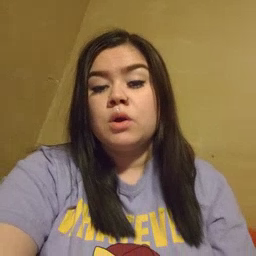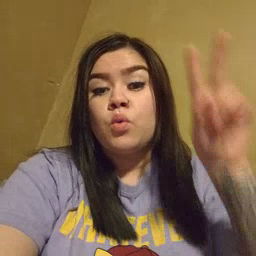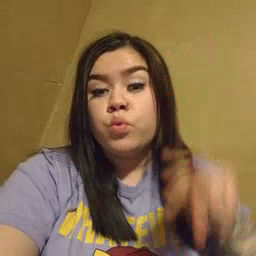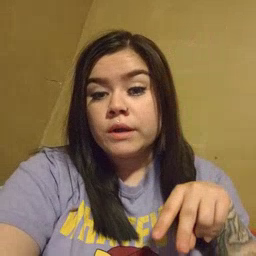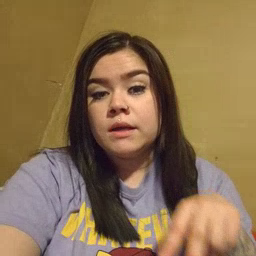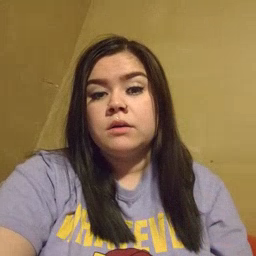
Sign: read